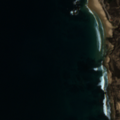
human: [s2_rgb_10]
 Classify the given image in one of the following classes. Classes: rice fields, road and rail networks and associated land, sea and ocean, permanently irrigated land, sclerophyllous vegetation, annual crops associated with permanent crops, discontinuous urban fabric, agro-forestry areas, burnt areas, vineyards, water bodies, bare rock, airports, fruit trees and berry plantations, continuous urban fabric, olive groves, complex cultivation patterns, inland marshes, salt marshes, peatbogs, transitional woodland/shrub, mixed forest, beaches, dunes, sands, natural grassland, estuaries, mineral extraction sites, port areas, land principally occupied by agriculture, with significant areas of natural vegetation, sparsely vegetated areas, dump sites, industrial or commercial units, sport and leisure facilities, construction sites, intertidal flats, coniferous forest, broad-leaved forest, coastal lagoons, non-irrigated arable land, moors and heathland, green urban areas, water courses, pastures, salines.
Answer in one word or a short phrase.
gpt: sclerophyllous vegetation, beaches, dunes, sands, sea and ocean